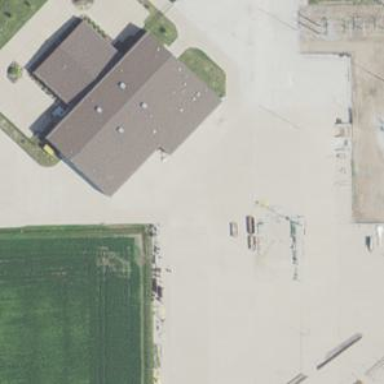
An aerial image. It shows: Utility area.